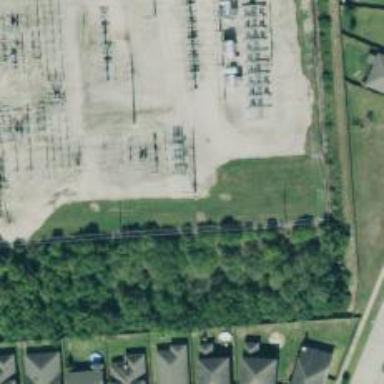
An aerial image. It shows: Power pole.